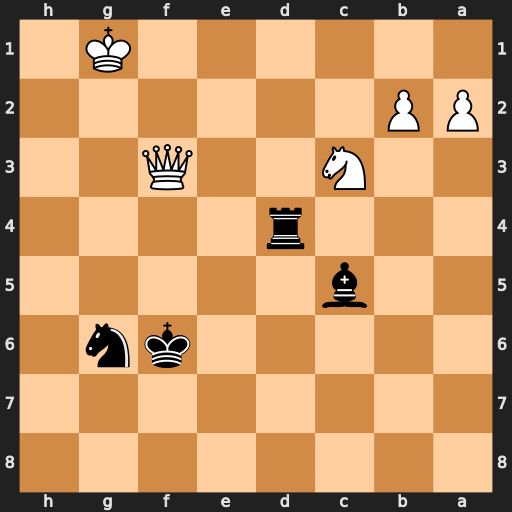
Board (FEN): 8/8/5kn1/2b5/3r4/2N2Q2/PP6/6K1
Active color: b
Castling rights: -
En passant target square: -
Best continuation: Rf4+ Kg2 Nh4+